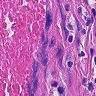
Metastatic tissue present: no